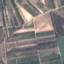
Label: PermanentCrop